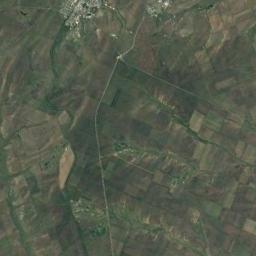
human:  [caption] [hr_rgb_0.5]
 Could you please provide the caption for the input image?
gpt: Lots of rectangular farmlands of different colors and sizes are on the ground and a residential area is next to the farmlands .

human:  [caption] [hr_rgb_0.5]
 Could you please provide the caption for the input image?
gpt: There are some deep green and light green rectangular farmland .

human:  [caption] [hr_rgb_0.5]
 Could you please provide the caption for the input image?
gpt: Many dense green and brown mixed rectangular farms of different sizes .

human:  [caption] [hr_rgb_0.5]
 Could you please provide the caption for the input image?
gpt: There are many rectangular farmlands of different sizes .

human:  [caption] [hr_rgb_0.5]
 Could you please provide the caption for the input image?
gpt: There are many brown and  green rectangular farmlands .